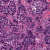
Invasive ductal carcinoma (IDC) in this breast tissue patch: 1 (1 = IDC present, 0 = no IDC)